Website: lowes
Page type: stored-credit-cards
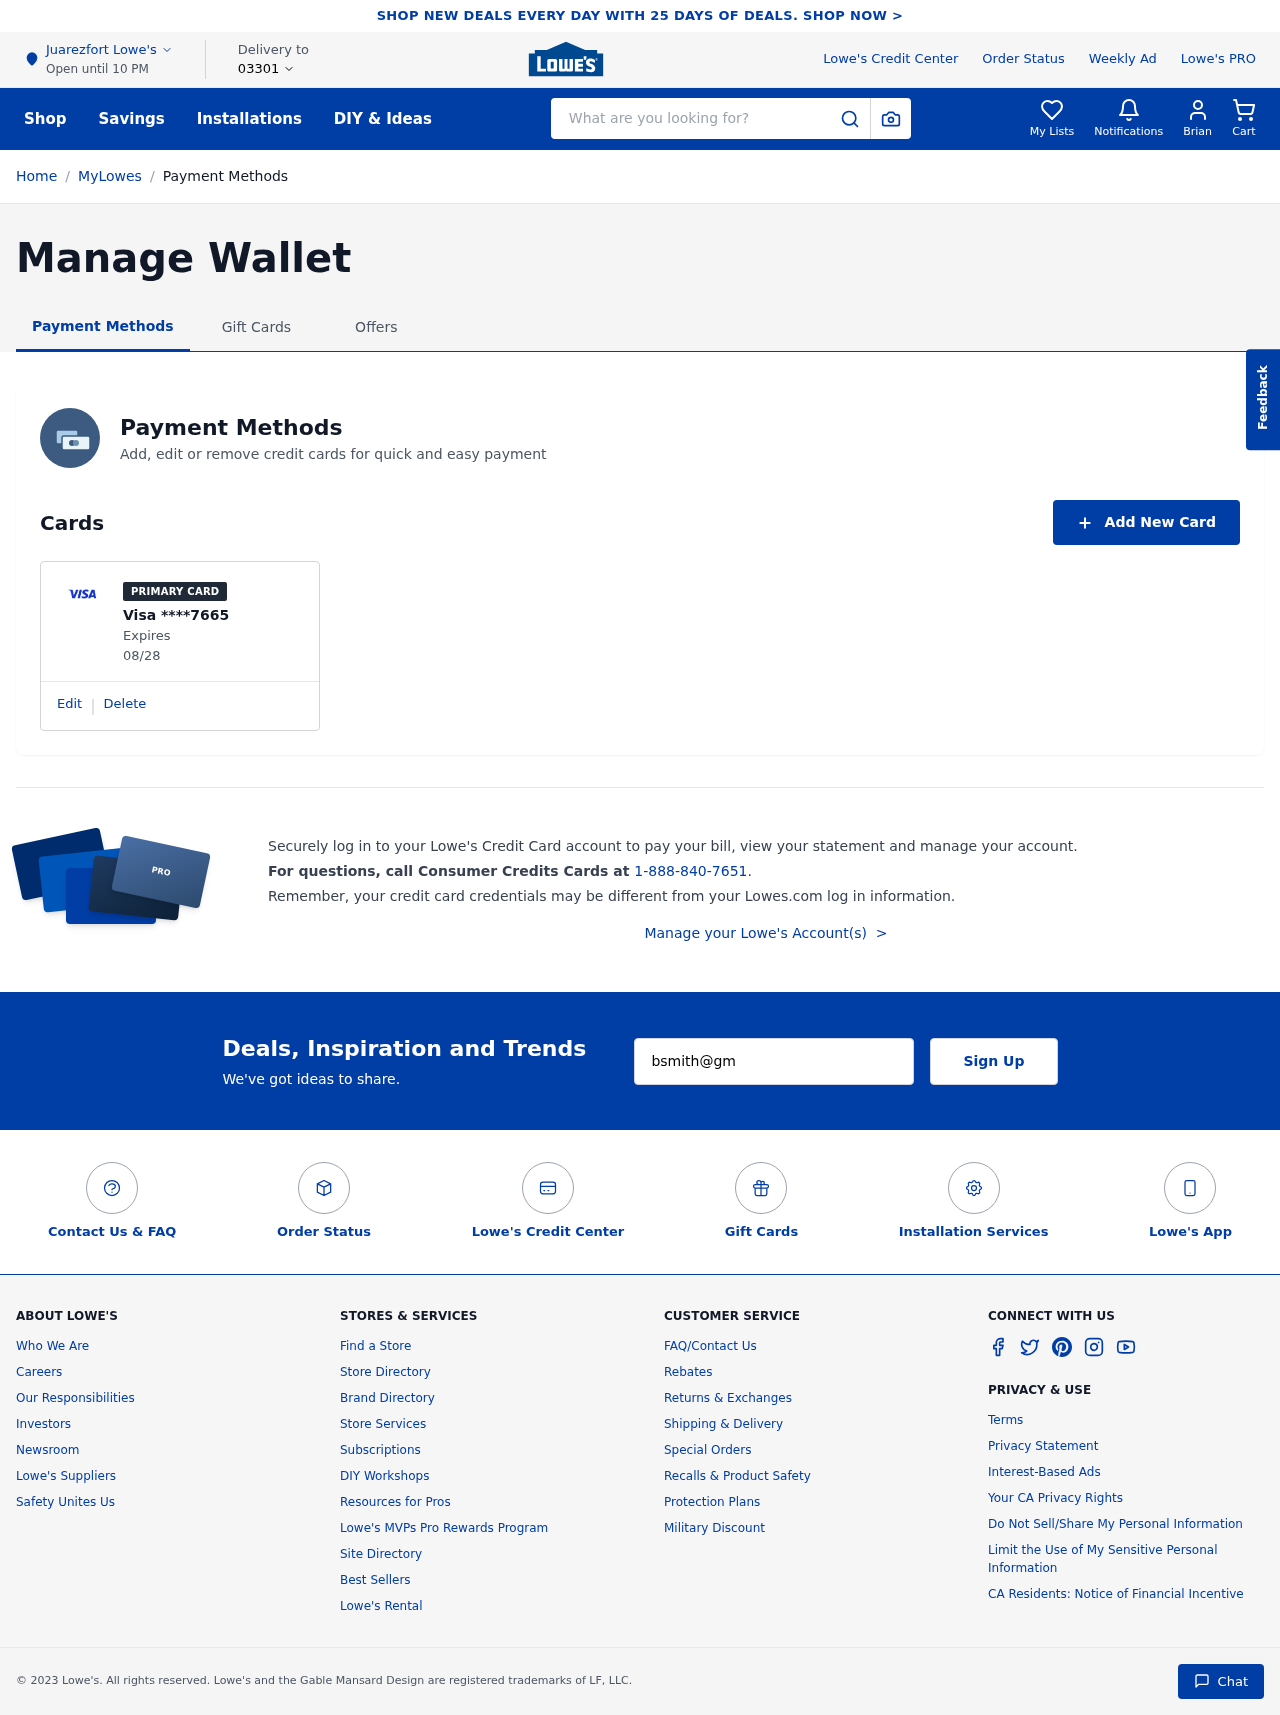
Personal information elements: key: PII_CARD_EXPIRY
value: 08/28
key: PII_CARD_LAST4
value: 7665
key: PII_CARD_TYPE
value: Visa
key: PII_CITY
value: Juarezfort
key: PII_EMAIL
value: bsmith@gmail.com
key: PII_FIRSTNAME
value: Brian
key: PII_POSTCODE
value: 03301
Search elements: key: HEADER_SEARCH
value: What are you looking for?